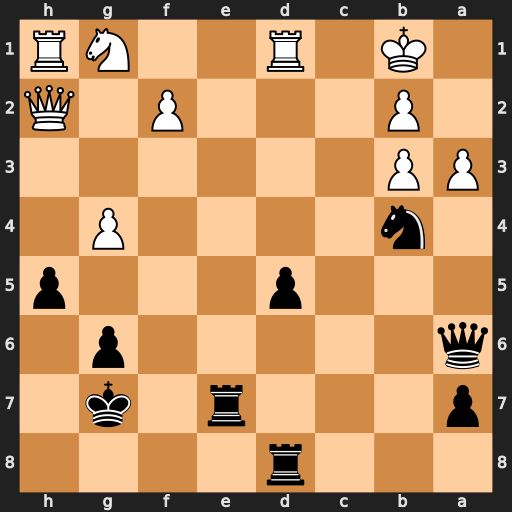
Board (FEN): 3r4/p3r1k1/q5p1/3p3p/1n4P1/PP6/1P3P1Q/1K1R2NR
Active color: b
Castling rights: -
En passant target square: -
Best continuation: Qd3+ Rxd3 Re1+ Rd1 Rxd1#